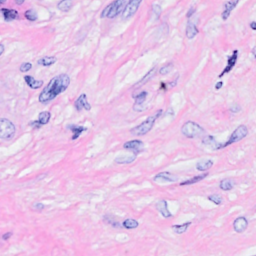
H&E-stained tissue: Breast